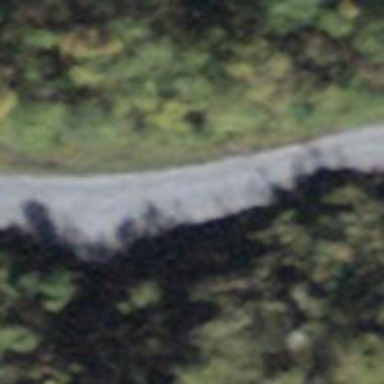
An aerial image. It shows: Gravel track of grade3 type.